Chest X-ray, PA view. Patient: 53 years old, sex M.
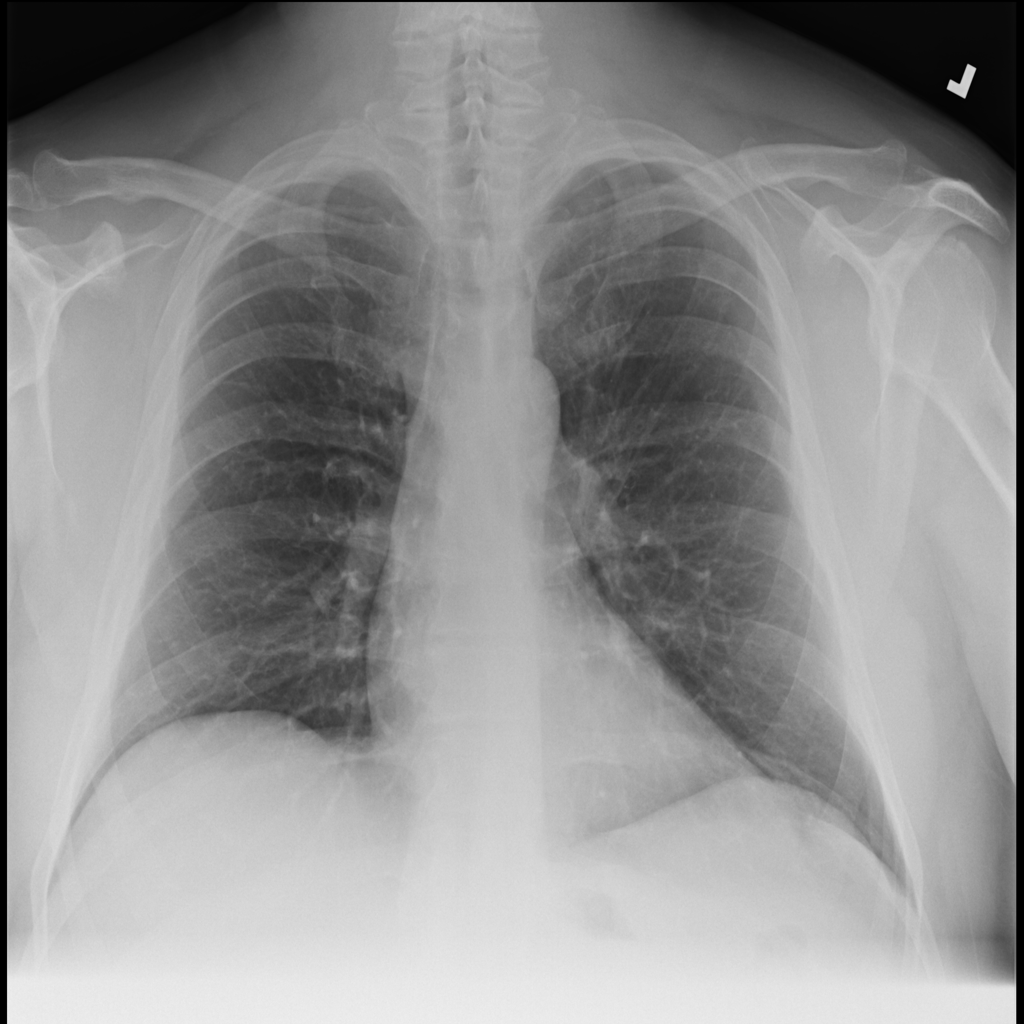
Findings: No Finding